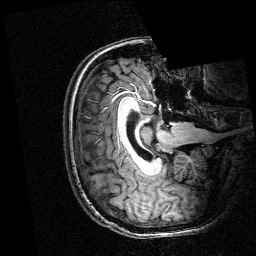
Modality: T1w
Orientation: axial
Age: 23
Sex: female